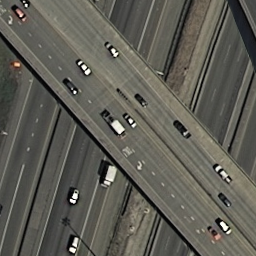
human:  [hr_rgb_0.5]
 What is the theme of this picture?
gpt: overpass

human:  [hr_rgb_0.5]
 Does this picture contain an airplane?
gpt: no

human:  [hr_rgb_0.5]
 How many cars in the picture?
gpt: sixteen

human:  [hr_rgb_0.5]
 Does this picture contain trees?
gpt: no

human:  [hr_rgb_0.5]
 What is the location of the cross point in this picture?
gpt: upper left and lower right